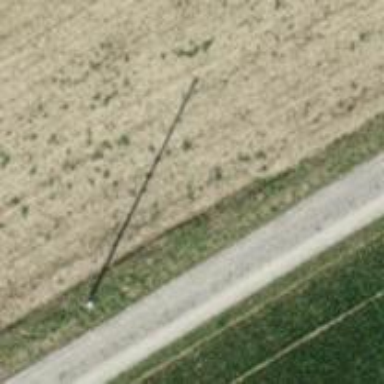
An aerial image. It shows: Power pole.